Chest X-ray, AP view. Patient: 20 years old, sex F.
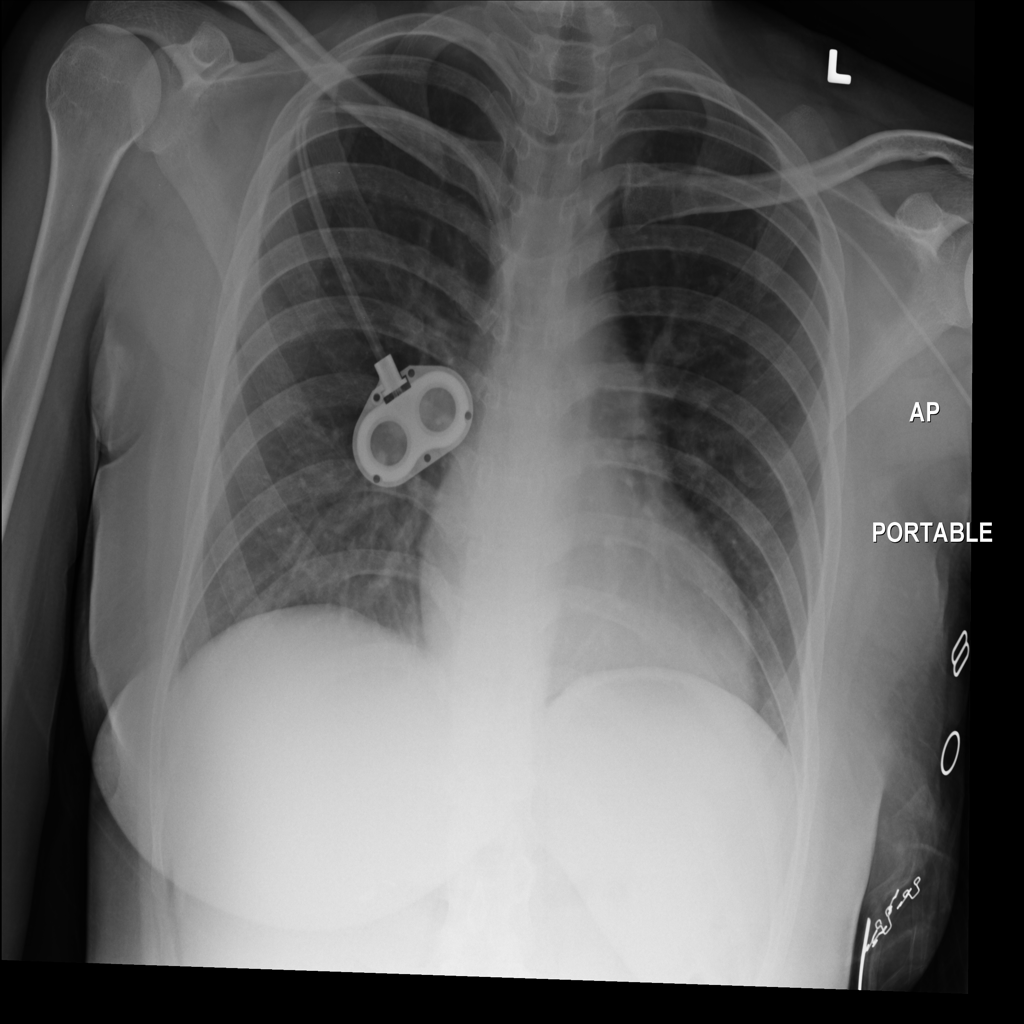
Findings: No Finding